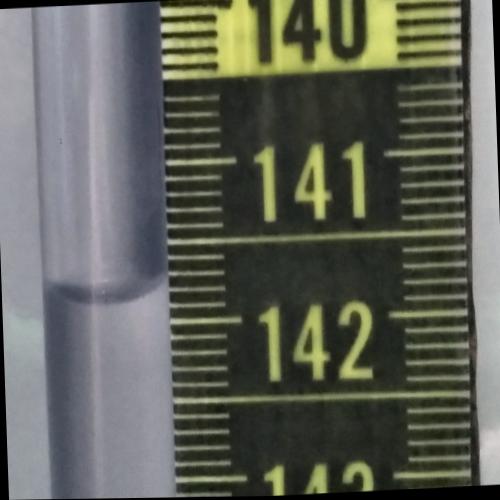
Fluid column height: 141.8 cm